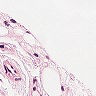
Metastatic tissue present: no